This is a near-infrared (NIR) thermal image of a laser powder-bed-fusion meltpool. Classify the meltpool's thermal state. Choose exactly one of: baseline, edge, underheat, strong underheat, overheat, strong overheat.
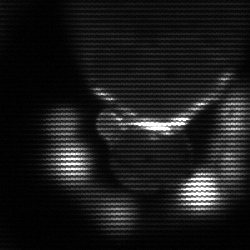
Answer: baseline